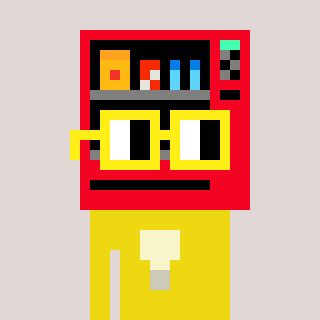
a pixel art character with square yellow glasses, a vending machine-shaped head and a yellow-colored body on a warm background